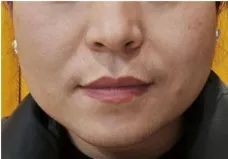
Masculine features and Abdominal CT scan of patient. (C) Physical examination revealed greasy skin pigmentation, facial acne, and slight mustache on the upper lip.
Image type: medical_photograph (skin_photograph)